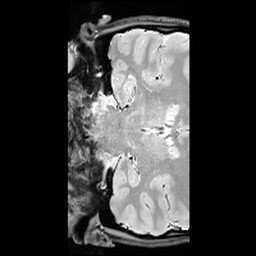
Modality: T1w
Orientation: coronal
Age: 21
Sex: male
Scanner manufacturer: siemens
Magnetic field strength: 3 T
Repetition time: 6.5 s
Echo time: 0.016 s